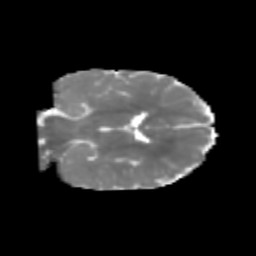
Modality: MD
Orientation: coronal
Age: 7
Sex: male
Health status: healthy